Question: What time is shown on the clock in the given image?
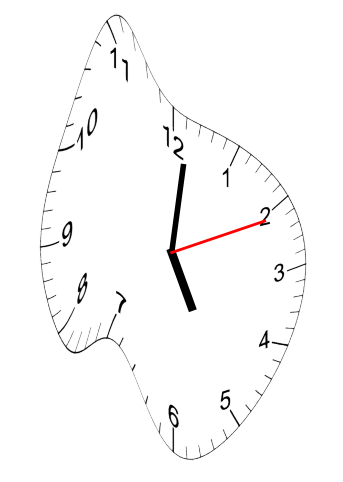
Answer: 05:01:11